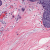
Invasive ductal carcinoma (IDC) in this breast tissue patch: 0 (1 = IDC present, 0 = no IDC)